Question: I have made a tree View in wpf Using MVVM .
it is working fine but here is one problem that leaf node contains some checkboxes and user have only two options either to select one or none .

So here how i can restricted user to select maximum only one cold drink.
I did one trick but it didn't work that when i have already selected a drink and then i select another one than i set the last selected value in the observable collection to false but it doesn't affect on view and selected check boxes remains selected although in collection only one option's value is true.
I cant use radio button instedof checkbox becasue user can select none of the options and i cant give an additional option for none of the above.
If any one have any solution so please let me know I'll be very thankful.
i think i didn't define my problem in a proper way so i am giving my code snipperts here hope by this i'll get the solution o f my problem...
'''
namespace TestViewModels
{
public class ViewModel :ViewModelBase
{
private ObservableCollection<AvailableProducts> _MyTreeViewProperty
public ObservableCollection<AvailableProducts> MyTreeViewProperty
{
get { return _MyTreeViewProperty
set { _MyTreeViewProperty value;
RaisePropertyChanged("MyTreeViewProperty");}
}
'''
}
'''
public class AvailableProducts
{
private string _BrandName;
public string BrandName
{
get { return _BrandName
set { _BrandName = value; }
}
private bool _IsExpanded;
public bool IsExpanded
{
get
{
return _IsExpanded;
}
set
{
_IsExpanded = value;
}
}
private ObservableCollection<ProductTypes> _MyProductTypes
public ObservableCollection<ProductTypes> MyProductTypes
{
get { return _MyProductTypes}
set { _MyProductTypes= value; }
}
}
public class ProductTypes
{
private string _ProductTypeName;
public string ProductTypeName
{
get { return _ProductTypeName;
set { _ProductTypeNamevalue; }
}
private ObservableCollection<ProductSubTypes> _ProdSubTypes;
public ObservableCollection<ProductSubTypes> ProdSubTypes
{
get { return _ProdSubTypes;}
set { _ProdSubTypes;= value; }
}
}
public class ProductSubTypes
{
private string _ProductSubTypeName;
public string ProductSubTypeName
{
get { return _ProductSubTypeName;
set { _ProductSubTypeName;}
}
private int _ParentID;
public int ParentID
{
get { return _ParentID;}
set { _ParentID;= value; }
}
private bool _IsAssigned;
public bool IsAssigned
{
get { return _IsAssigned; }
set
{
_IsAssigned = value;
if _ParentID;!= 0)
{
//updating data in database
//Calling and setting new collection value in property
//issue : updated collection sets in setter of MyTreeViewProperty but before calling getter
// it comes to IsAssigned getter so view doesnt get updated collection of MyTreeViewProperty
}
RaisePropertyChanged("IsAssigned");
}
}
}
'''
}
'''
<Page x:Class="ShiftManagerViews.Pages.ProductTreeSelection
xmlns="http://schemas.microsoft.com/winfx/2006/xaml/presentation"
xmlns:x="http://schemas.microsoft.com/winfx/2006/xaml"
xmlns:mc="http://schemas.openxmlformats.org/markup-compatibility/2006"
DataContext="{Binding ProductsTree, Source={StaticResource Locator}}"
mc:Ignorable="d" Width="870" Height="665"
>
<TreeView Margin="10,10,0,13" ItemsSource="{Binding MyTreeViewProperty, Mode=TwoWay, UpdateSourceTrigger=PropertyChanged}" HorizontalAlignment="Left"
VerticalAlignment="Top" Width="800" Height="Auto" MinHeight="400" MaxHeight="800">
<TreeView.ItemContainerStyle>
<Style TargetType="{x:Type TreeViewItem}">
<Setter Property="IsExpanded" Value="{Binding IsExpanded, Mode=TwoWay}" />
</Style>
</TreeView.ItemContainerStyle>
<TreeView.Resources>
<HierarchicalDataTemplate DataType="{x:Type local:AvailableProducts}"
ItemsSource="{Binding MyProductTypes}">
<WrapPanel>
<Image Width="20" Height="20" Source="/ShiftManagerViews;component/Images/12.bmp"/>
<Label Content="{Binding BrandName}" FontSize="14"/>
</WrapPanel>
</HierarchicalDataTemplate>
<HierarchicalDataTemplate DataType="{x:Type local:ProductTypes}"
ItemsSource="{Binding ProdSubTypes}">
<WrapPanel>
<Image Width="18" Height="15" Source="/ShiftManagerViews;component/Images/12.bmp"/>
<Label Content="{Binding ProductTypeName}" FontSize="13"/>
</WrapPanel>
</HierarchicalDataTemplate>
<!-- the template for showing the Leaf node's properties-->
<DataTemplate DataType="{x:Type local:ProductSubTypes}">
<StackPanel>
<CheckBox IsChecked="{Binding IsAssigned, Mode=TwoWay}" Content="{Binding ProductSubTypeName}" Height="25">
</CheckBox>
</StackPanel>
</DataTemplate>
</TreeView.Resources>
</TreeView>
'''
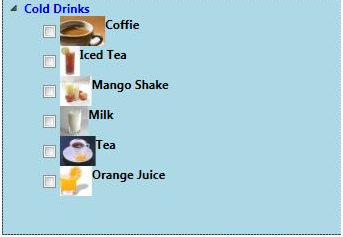
Answer: Finally i am succeeded to solve my problem.
on Is Assigned property i am updating my database values and calling a method in view using MVVM Light messaging and passing currently selected leaf's parent id in it as a parameter...
Added a property in class Product Types to expand the parent node of the last selected leaf..
In view's method i am refreshing data context's source and passing currently selected leaf's parent id tO the VM to set its Is Expanded property value to true...
By this my view is working perfectly as same as i want...
If any body have solution better than this than I'll be happy to know.